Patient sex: M
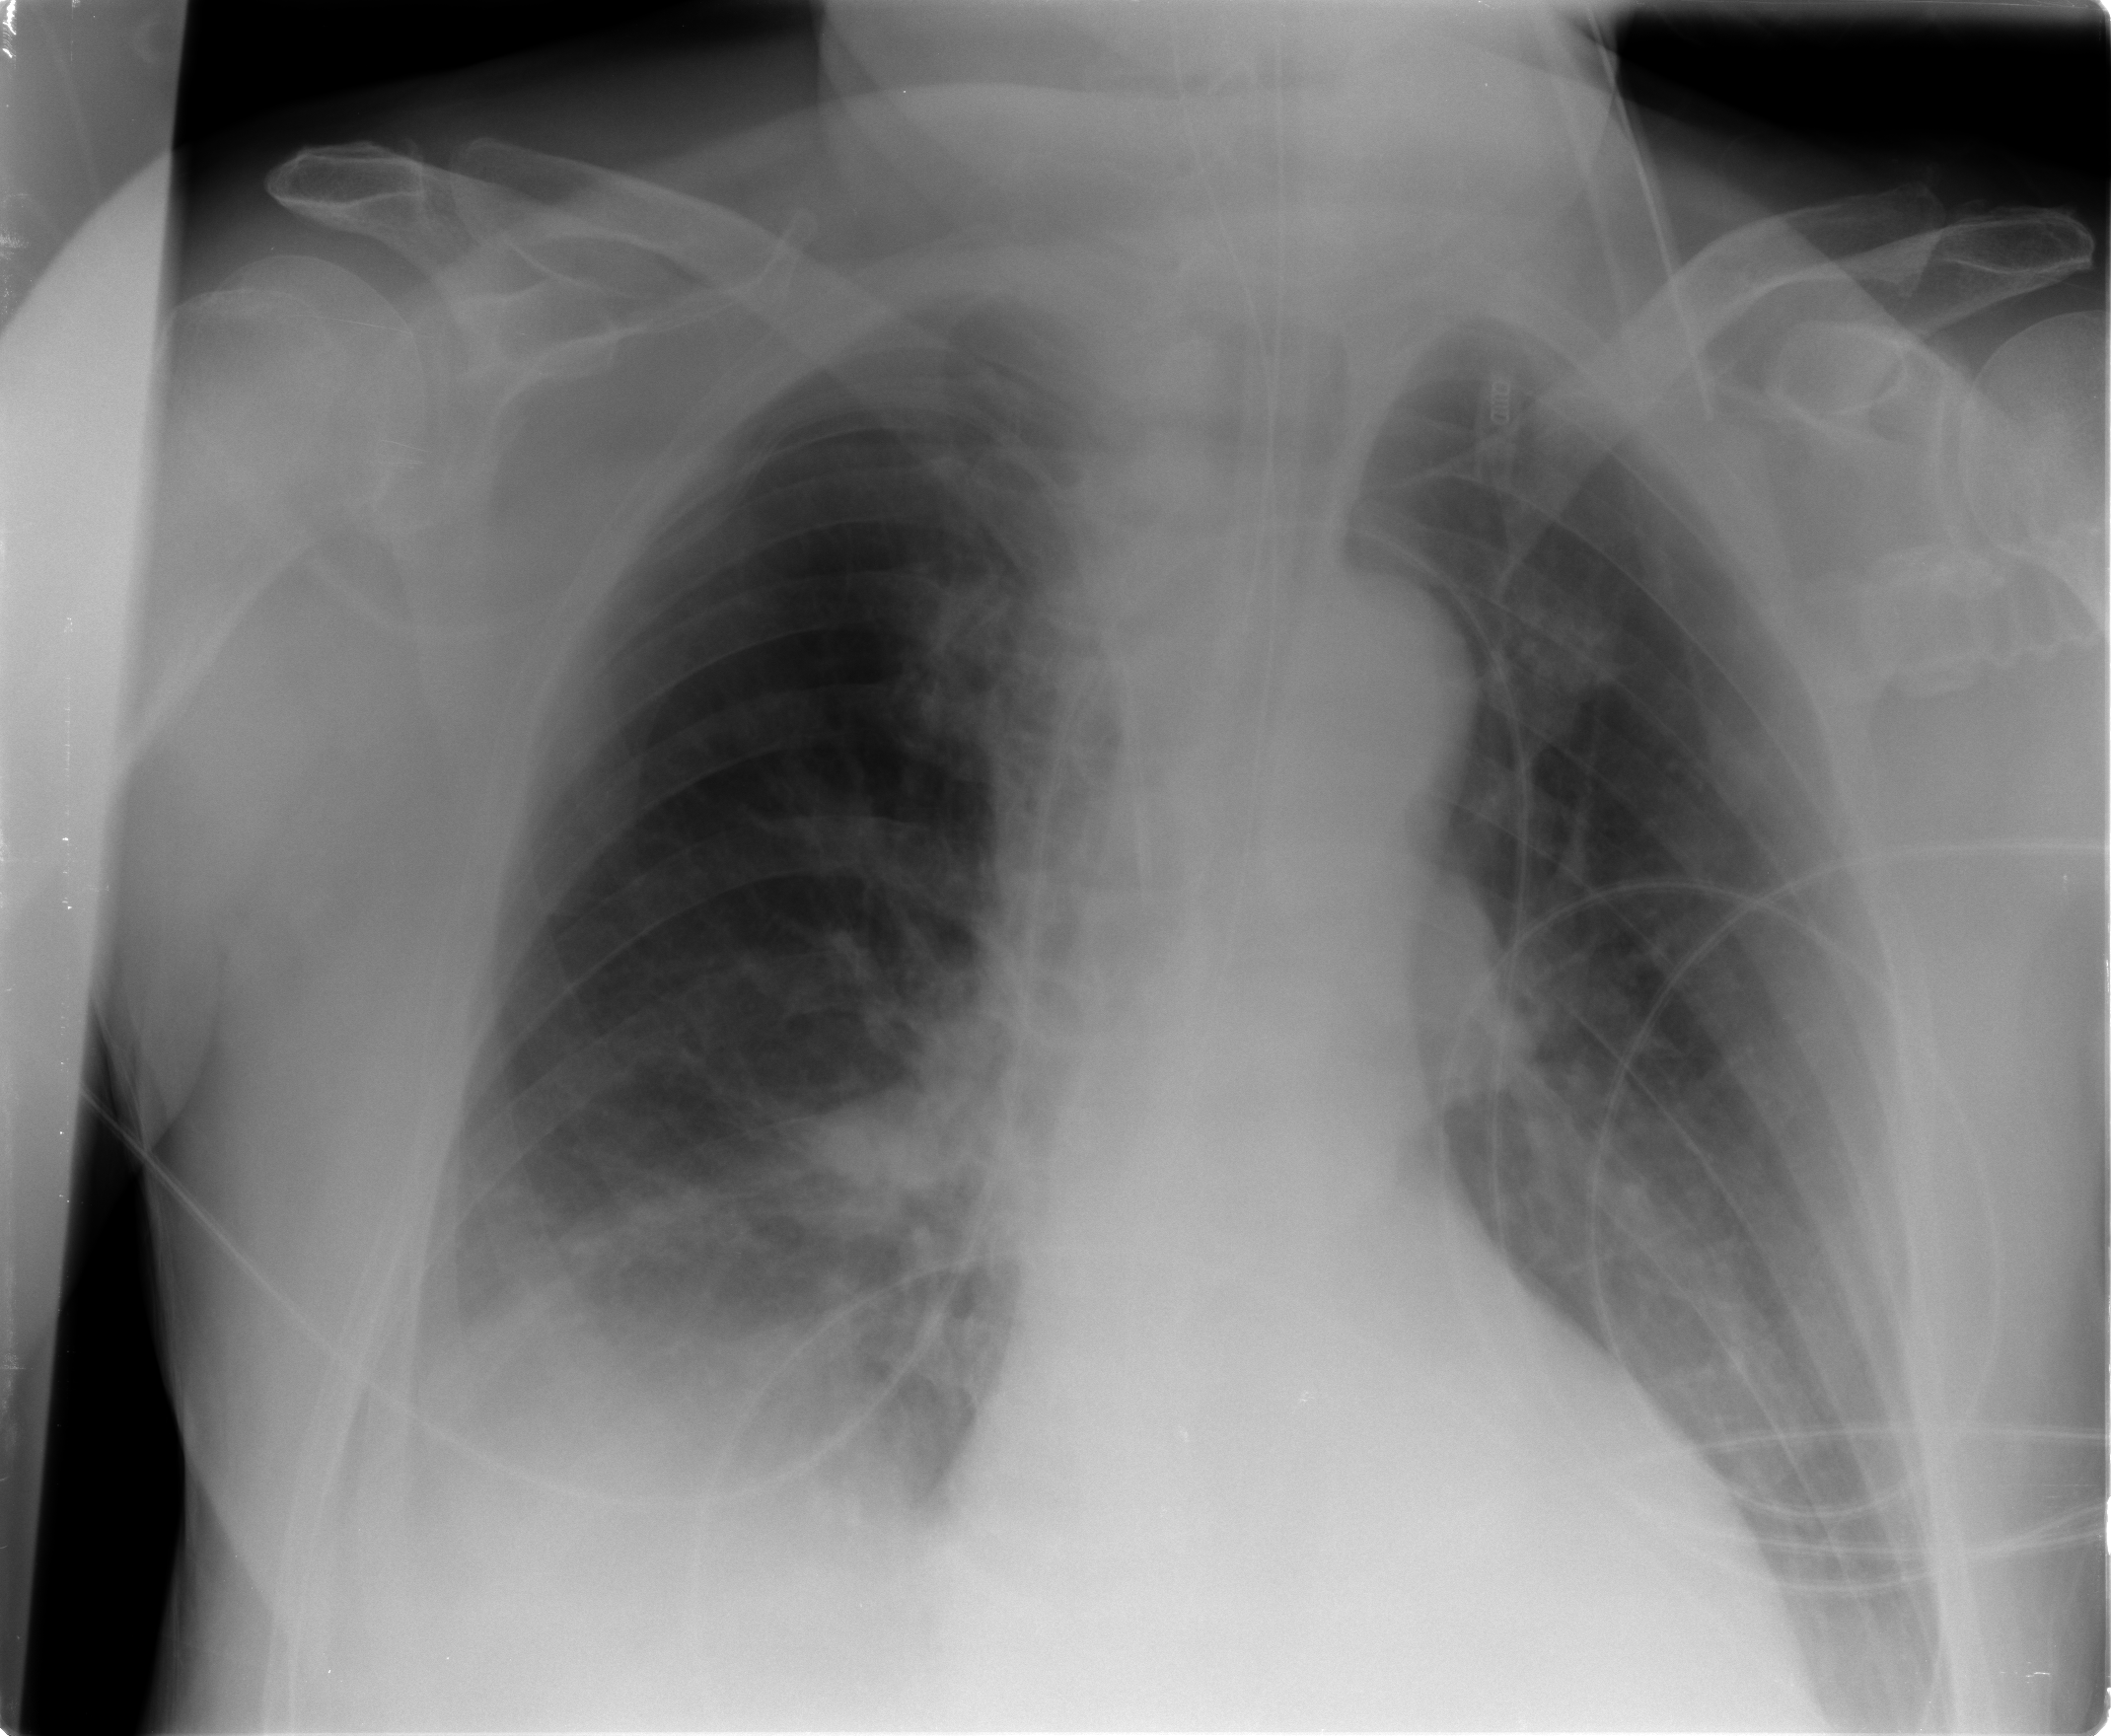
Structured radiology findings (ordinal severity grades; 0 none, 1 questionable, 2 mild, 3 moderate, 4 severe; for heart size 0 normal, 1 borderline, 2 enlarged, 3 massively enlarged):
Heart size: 0
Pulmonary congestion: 0
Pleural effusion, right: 2
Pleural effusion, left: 0
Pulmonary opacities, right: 2
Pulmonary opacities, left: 0
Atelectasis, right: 2
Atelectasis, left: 0